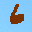
Label: 6